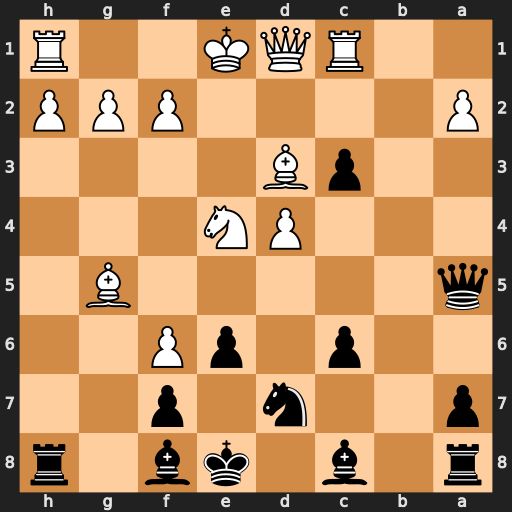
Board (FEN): r1b1kb1r/p2n1p2/2p1pP2/q5B1/3PN3/2pB4/P4PPP/2RQK2R
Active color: b
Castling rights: Kkq
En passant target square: -
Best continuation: c2+ Qd2 Bb4 O-O Bxd2